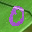
Label: 0